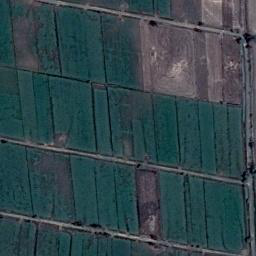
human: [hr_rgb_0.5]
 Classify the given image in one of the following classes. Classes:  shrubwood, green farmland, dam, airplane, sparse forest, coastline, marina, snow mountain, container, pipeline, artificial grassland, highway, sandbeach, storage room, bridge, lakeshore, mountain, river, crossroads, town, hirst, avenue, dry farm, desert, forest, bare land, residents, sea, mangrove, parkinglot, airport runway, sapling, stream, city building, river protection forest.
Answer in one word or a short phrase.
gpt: green farmland